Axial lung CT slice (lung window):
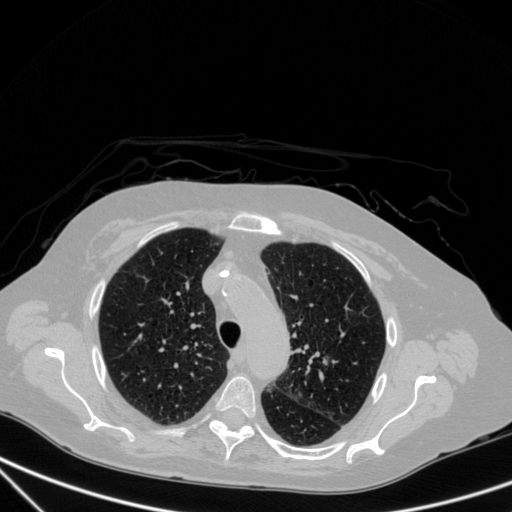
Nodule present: yes
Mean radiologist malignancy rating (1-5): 3.5